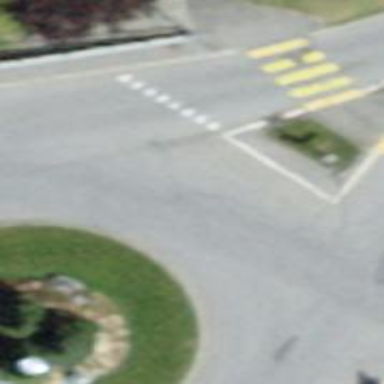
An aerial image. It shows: Primary highway intersecting roundabout.